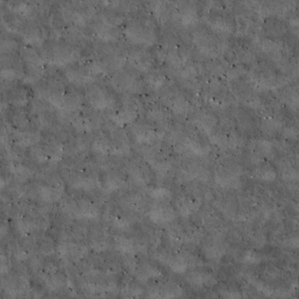
Label: non_frost